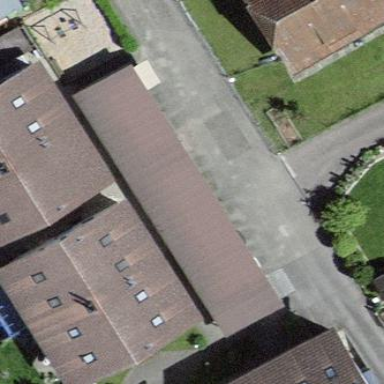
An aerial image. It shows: View of roof of building.